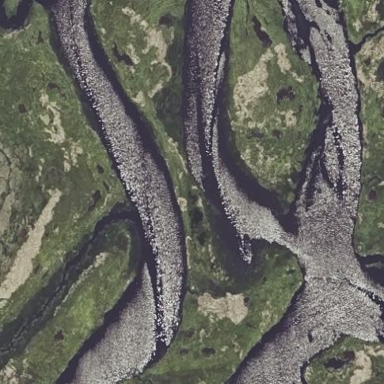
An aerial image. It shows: Saltmarsh wetland.